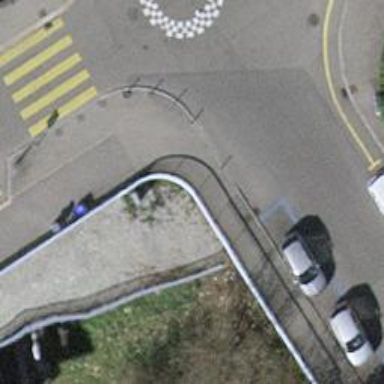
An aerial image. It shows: Asphalt sidewalk along the footway.